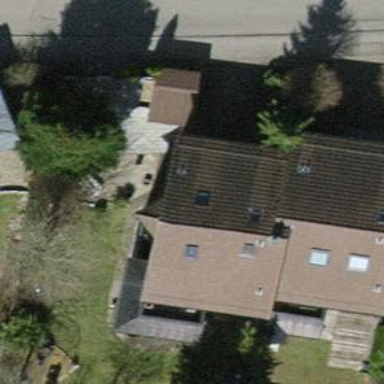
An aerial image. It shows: Terrace building with gabled roof.